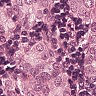
Metastatic tissue present: yes